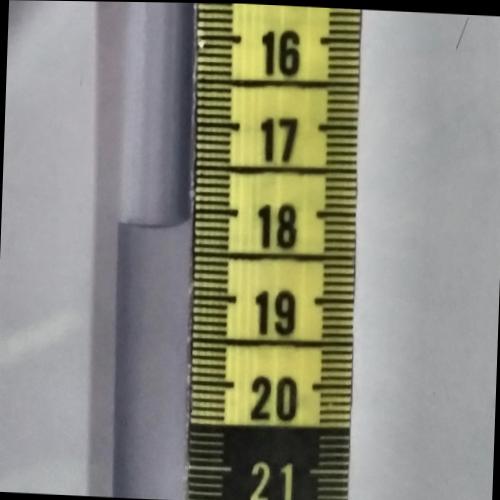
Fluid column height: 18.1 cm